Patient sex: F
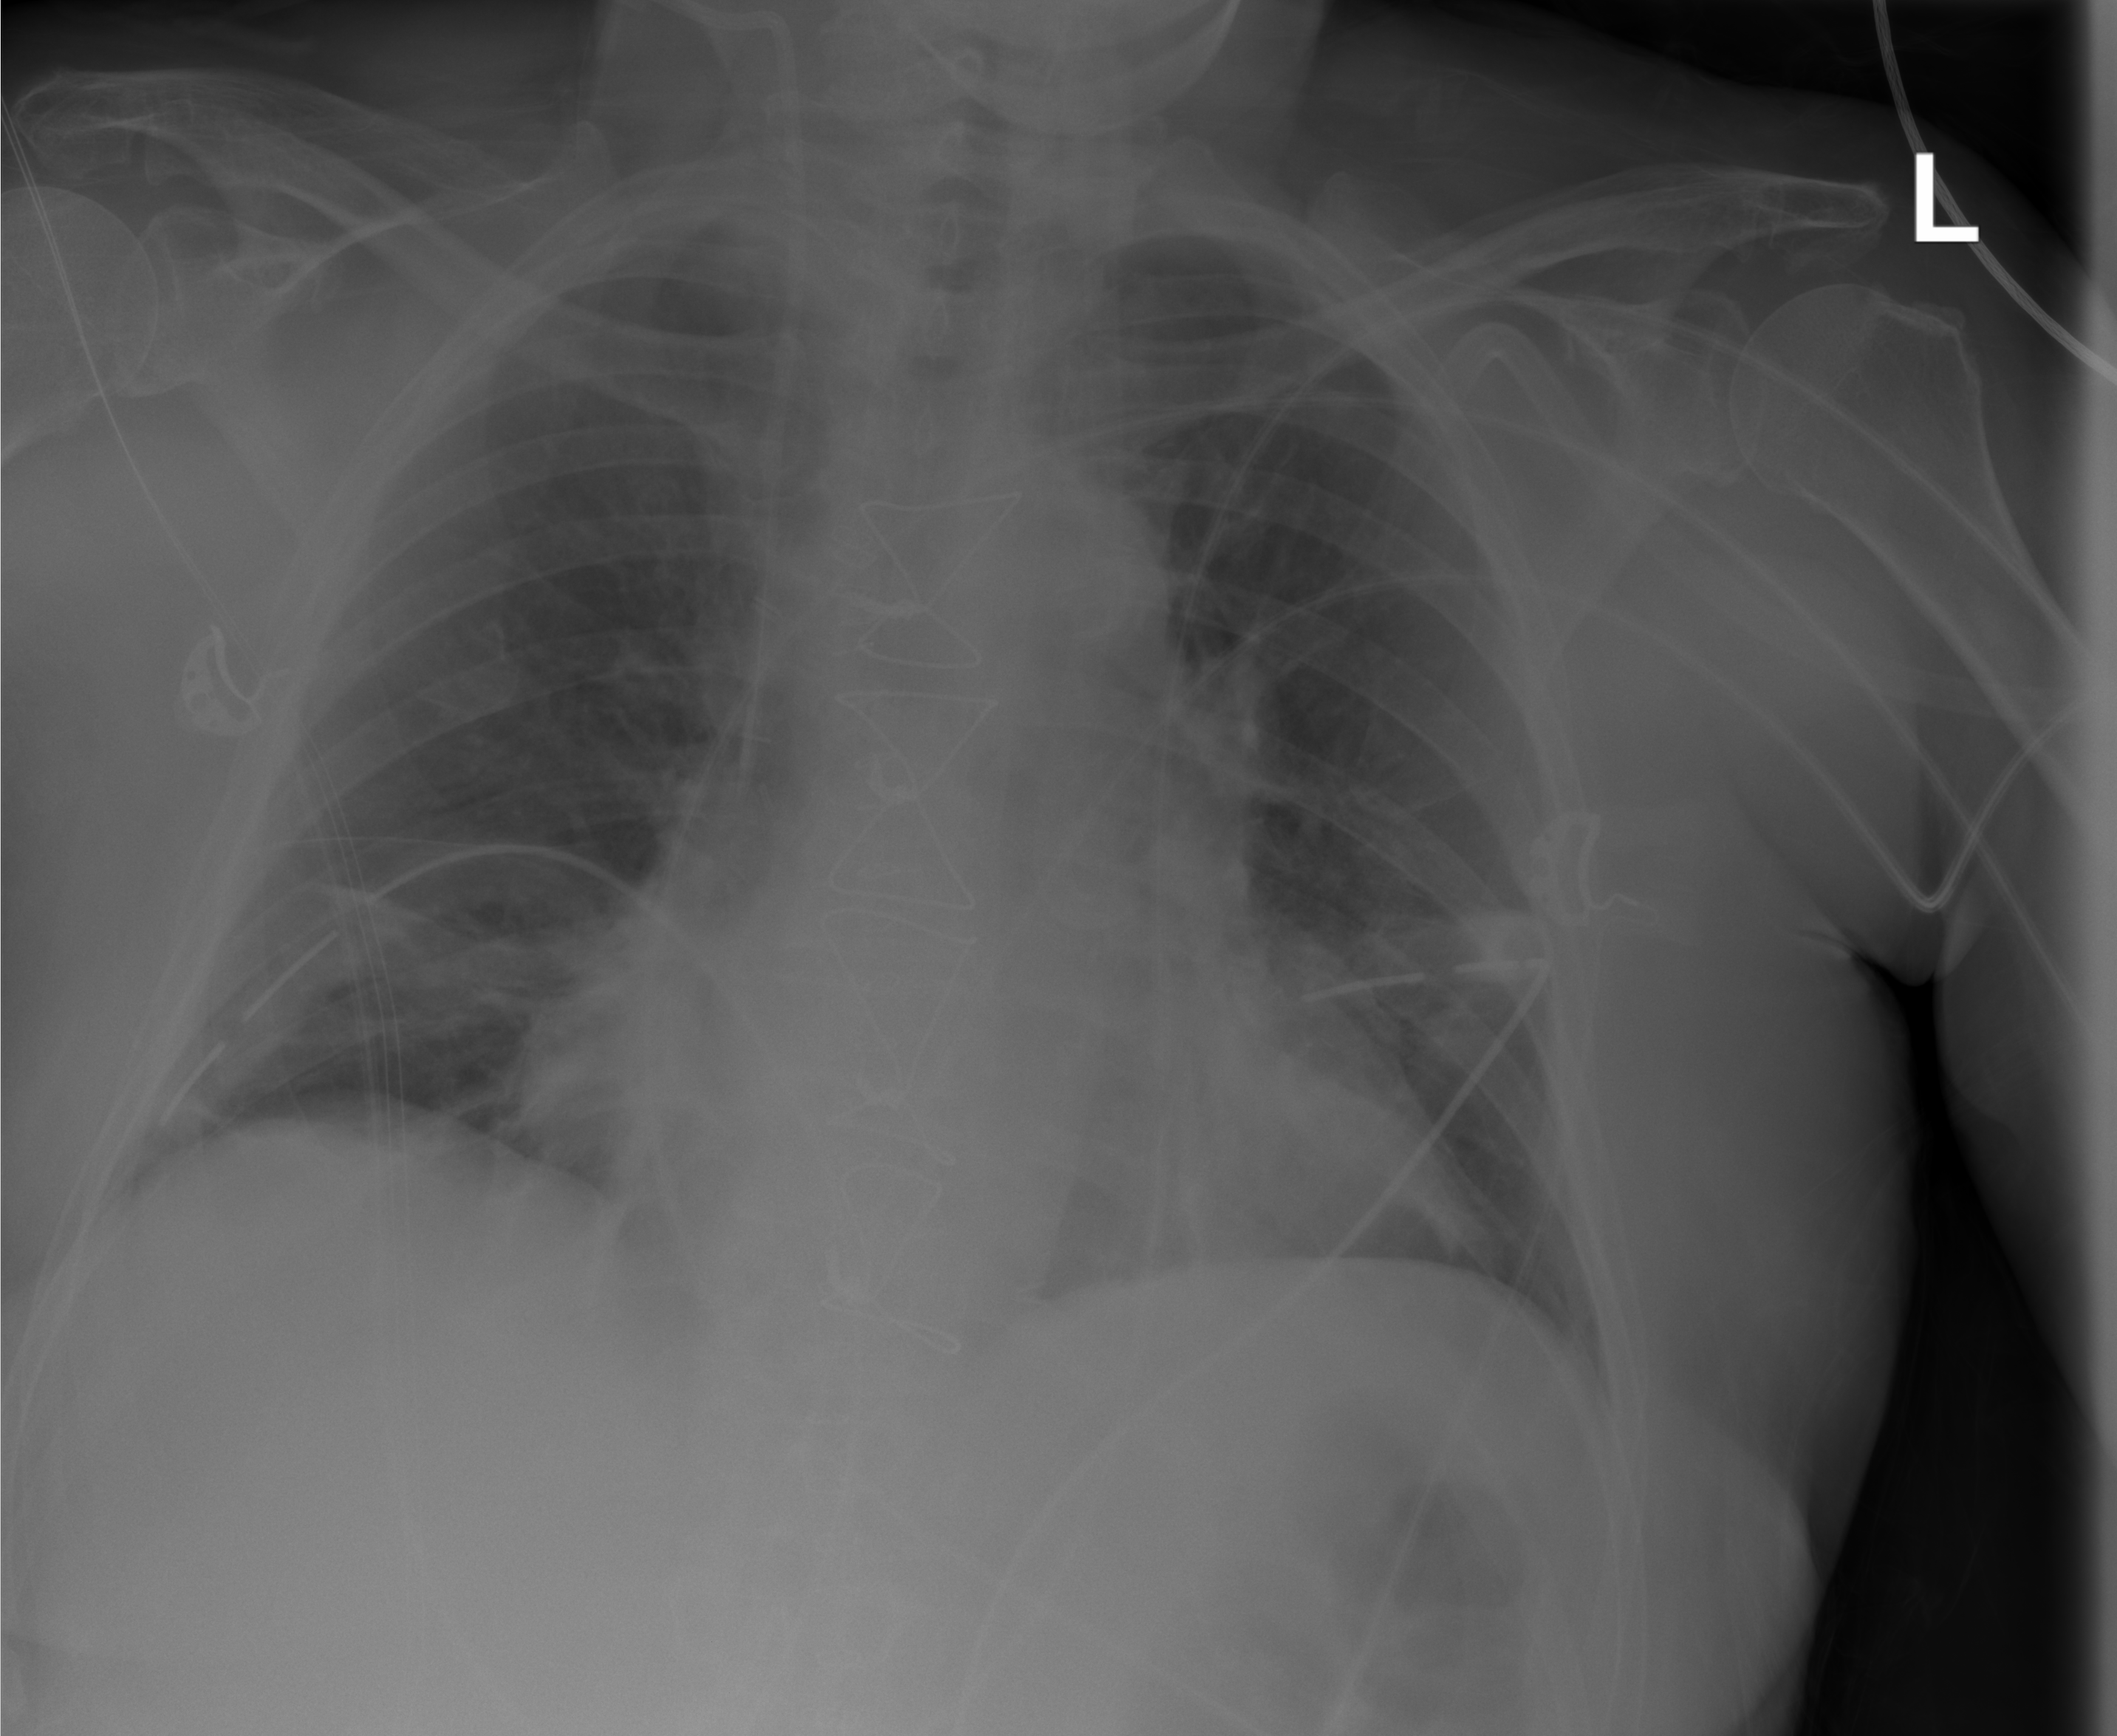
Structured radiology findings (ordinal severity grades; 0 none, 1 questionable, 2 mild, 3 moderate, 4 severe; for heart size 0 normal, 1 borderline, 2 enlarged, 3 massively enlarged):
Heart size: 1
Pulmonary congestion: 0
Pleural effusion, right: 0
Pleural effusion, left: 0
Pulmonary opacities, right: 1
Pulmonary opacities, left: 0
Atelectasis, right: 2
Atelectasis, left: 0